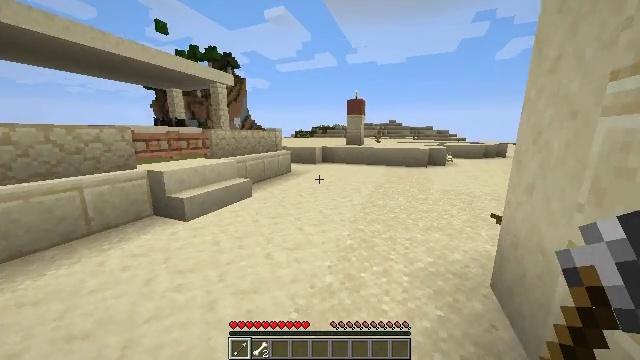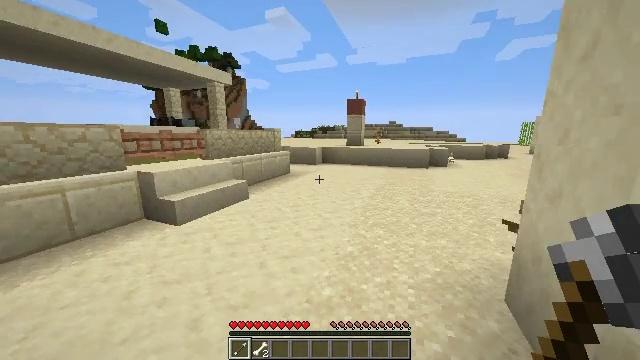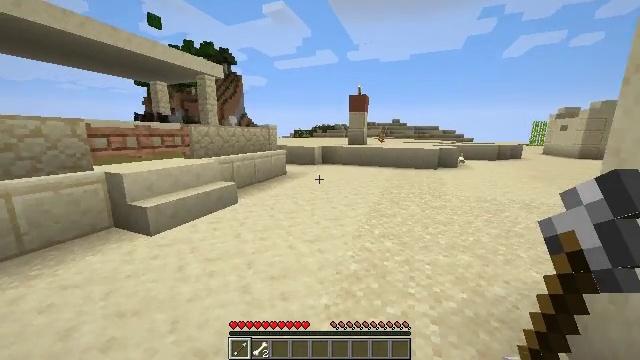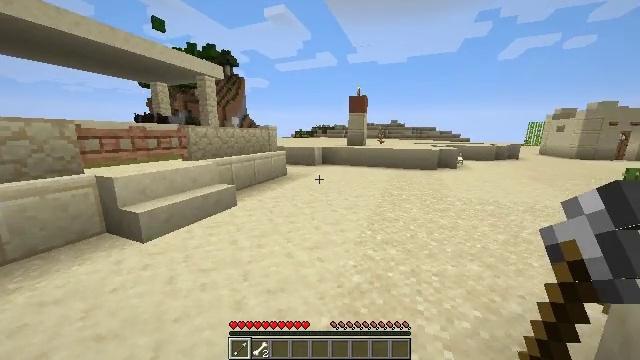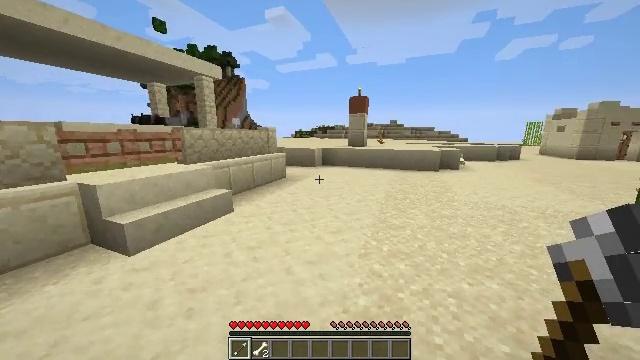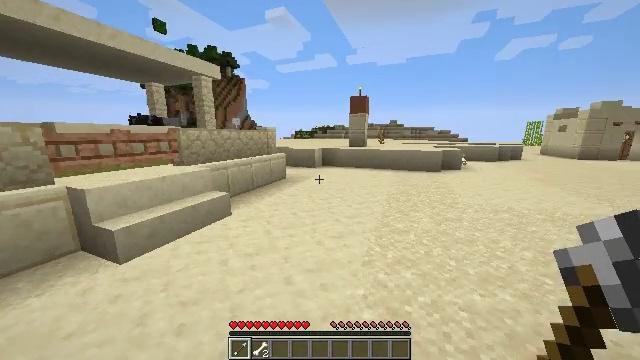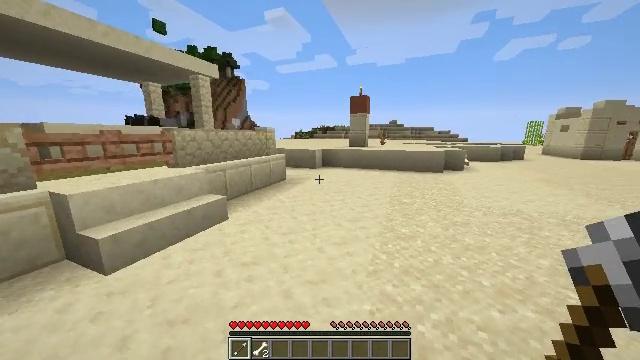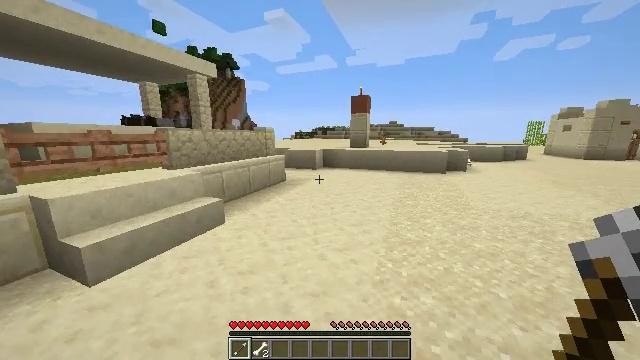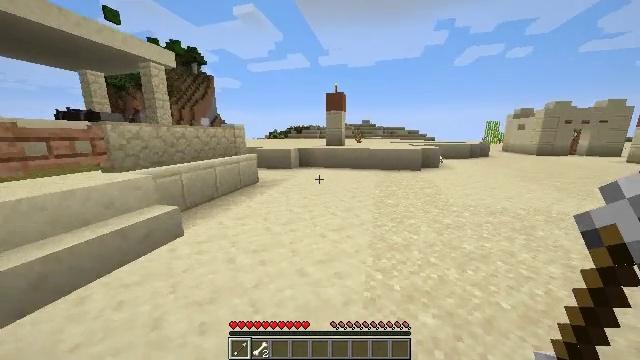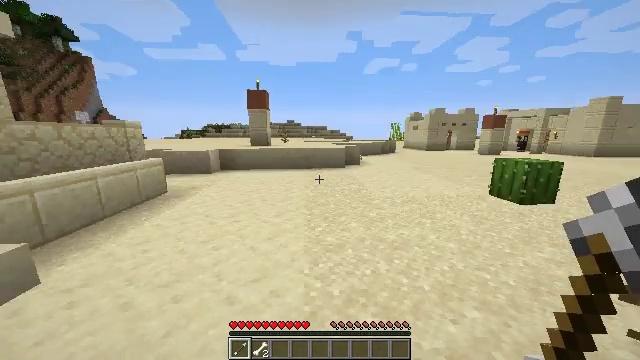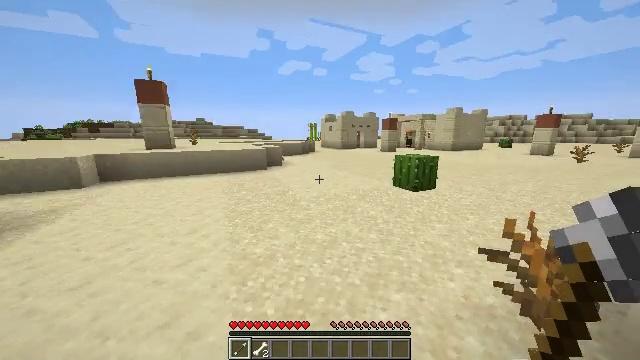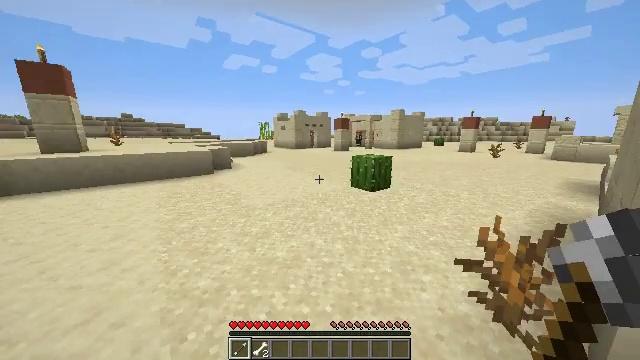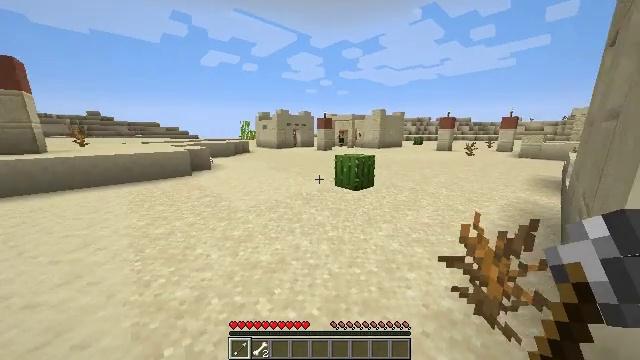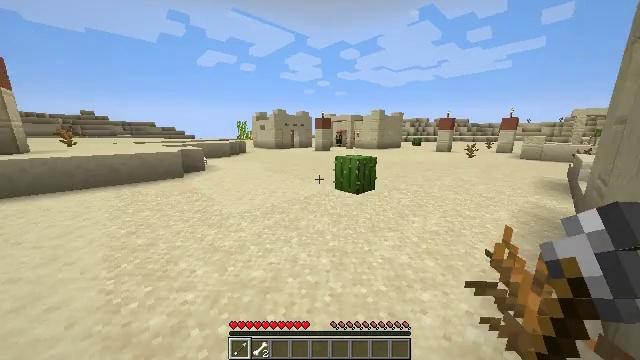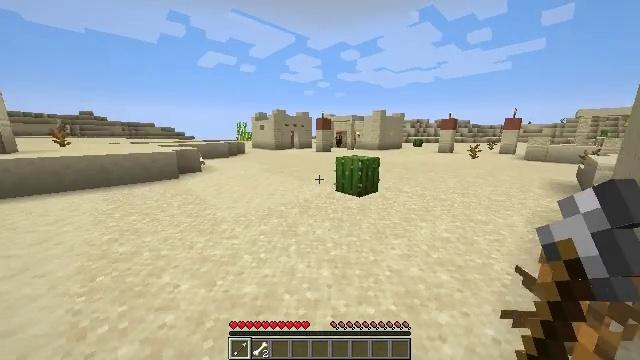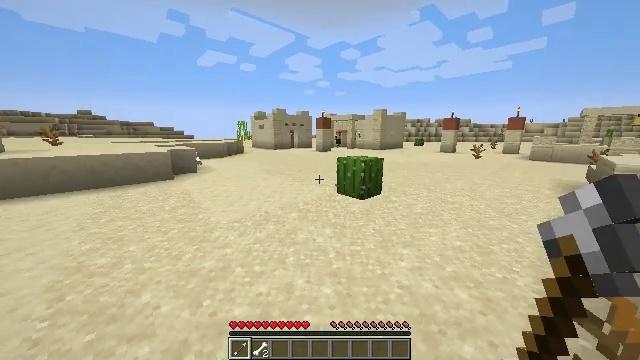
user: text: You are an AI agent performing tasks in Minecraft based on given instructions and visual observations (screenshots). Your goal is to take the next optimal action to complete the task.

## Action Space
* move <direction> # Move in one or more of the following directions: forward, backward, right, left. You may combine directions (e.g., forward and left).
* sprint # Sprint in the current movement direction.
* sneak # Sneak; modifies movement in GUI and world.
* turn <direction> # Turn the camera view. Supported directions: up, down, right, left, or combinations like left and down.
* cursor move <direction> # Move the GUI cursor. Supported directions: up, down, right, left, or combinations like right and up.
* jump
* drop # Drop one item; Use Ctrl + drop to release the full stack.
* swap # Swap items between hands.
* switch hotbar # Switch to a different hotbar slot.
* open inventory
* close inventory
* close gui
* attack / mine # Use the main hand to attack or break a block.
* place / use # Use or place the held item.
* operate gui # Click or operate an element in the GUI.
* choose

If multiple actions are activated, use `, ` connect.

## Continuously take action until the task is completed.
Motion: motion action
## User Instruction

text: Break the green bed to move it.
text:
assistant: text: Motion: move forward, sprint
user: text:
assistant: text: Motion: move forward, sprint
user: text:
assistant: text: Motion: move forward, sprint
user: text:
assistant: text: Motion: move forward, sprint
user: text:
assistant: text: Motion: move forward, sprint
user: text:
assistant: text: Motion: move forward, sprint
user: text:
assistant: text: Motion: move forward, sprint
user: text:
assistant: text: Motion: move forward, sprint, turn right
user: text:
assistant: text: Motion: move forward, sprint, turn right
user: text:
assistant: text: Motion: move forward, sprint, turn right
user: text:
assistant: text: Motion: move forward, sprint, turn right
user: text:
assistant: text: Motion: move forward, sprint, turn right
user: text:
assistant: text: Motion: move forward, sprint
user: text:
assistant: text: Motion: move forward, sprint
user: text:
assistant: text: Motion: move forward, sprint
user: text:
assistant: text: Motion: move forward, sprint
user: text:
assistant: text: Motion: move forward, sprint
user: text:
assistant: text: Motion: move forward, sprint
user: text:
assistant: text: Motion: move forward, sprint
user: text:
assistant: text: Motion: move forward, sprint
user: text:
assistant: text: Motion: move forward, sprint
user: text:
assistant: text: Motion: move forward, sprint
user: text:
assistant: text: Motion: move forward, sprint
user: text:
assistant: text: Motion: move forward, sprint
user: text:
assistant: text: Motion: move forward, sprint
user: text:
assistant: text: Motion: move forward and move left, sprint
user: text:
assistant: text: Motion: move forward and move left, sprint
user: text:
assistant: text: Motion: move forward and move left, sprint
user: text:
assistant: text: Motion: move forward and move left, sprint
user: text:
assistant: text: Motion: move forward and move left, sprint